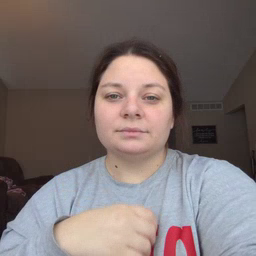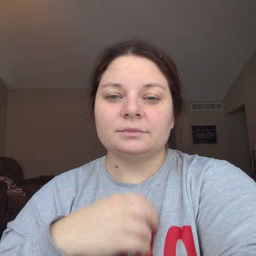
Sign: underwear